Question: I'm making a Flex app and I'd like to know how to set the name of my app as it appears when the user hovers over it in the dock. Here's a screenshot of it now:

I'd like a space between the lowercase 'd' and the uppercase 'Y'. What part of my app's XML file must I edit to change that text in the gray tooltip?
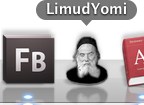
Answer: This answer applies to both Flex Builder 3 applications and Flash Builder 4 applications. Every newly created project gets a project-name.mxml (main application file) and a project-name-app.xml (application descriptor) file.
The application descriptor file is an XML file, pre-formatted with XML nodes that tell the Flex SDK different things about your app such as the initial width and height, the copyright notice and more. There's an XML node called <filename> that sets the name of the application file (.app on Mac, .exe on Windows). The value for <filename> will also dictate the name of the app in the Mac Dock and in the Windows taskbar. There's a <name> node that is responsible for indicating the name of the application. The value here will typically display in the app if you use native system chrome. Outside of this scenario the <name> property isn't that useful.
NOTE: While you can change the value of <filename> in order to change the name of the app in the Mac Dock and Windows taskbar, be careful not to use special characters like the registered trademark and copyright symbol. The actual filename of the application should not have these special characters.